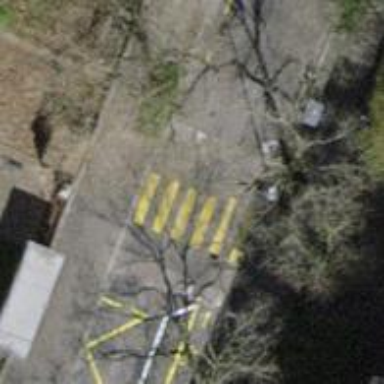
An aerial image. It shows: Marked crossing with zebra markings.